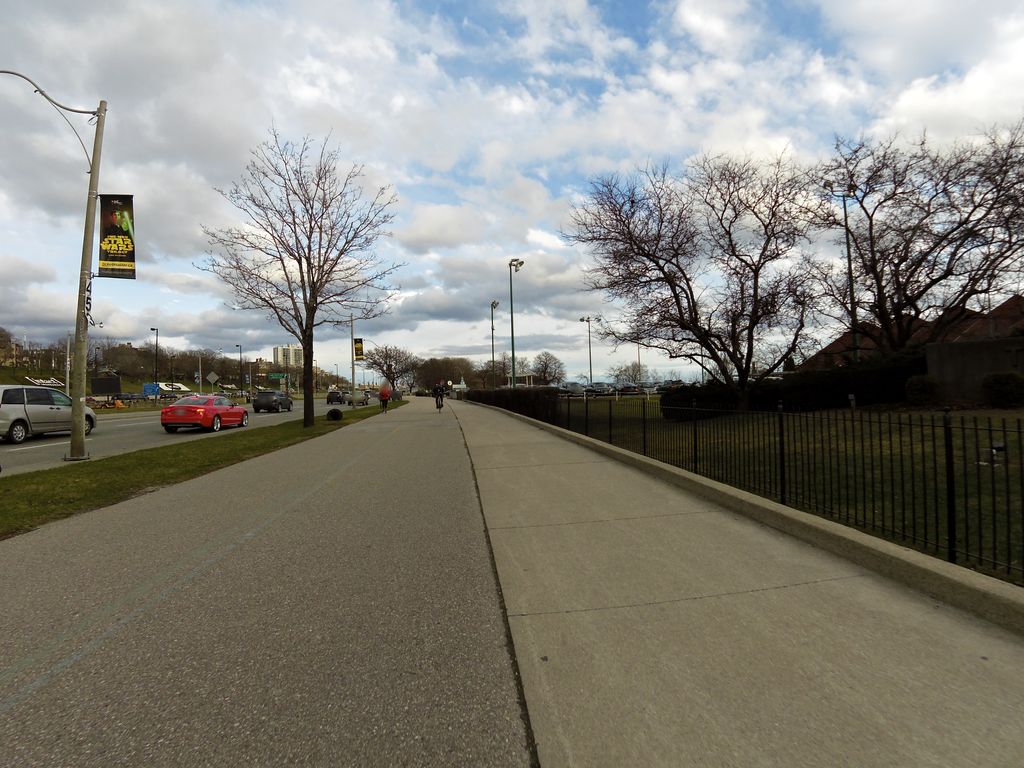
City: toronto